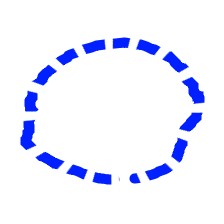
Shape: circle